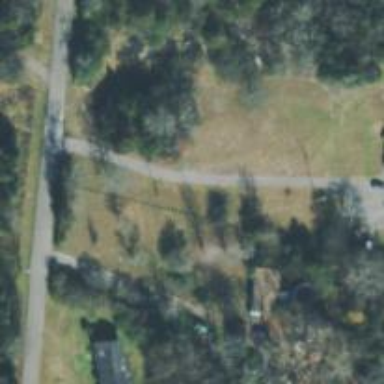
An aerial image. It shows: Driveway.